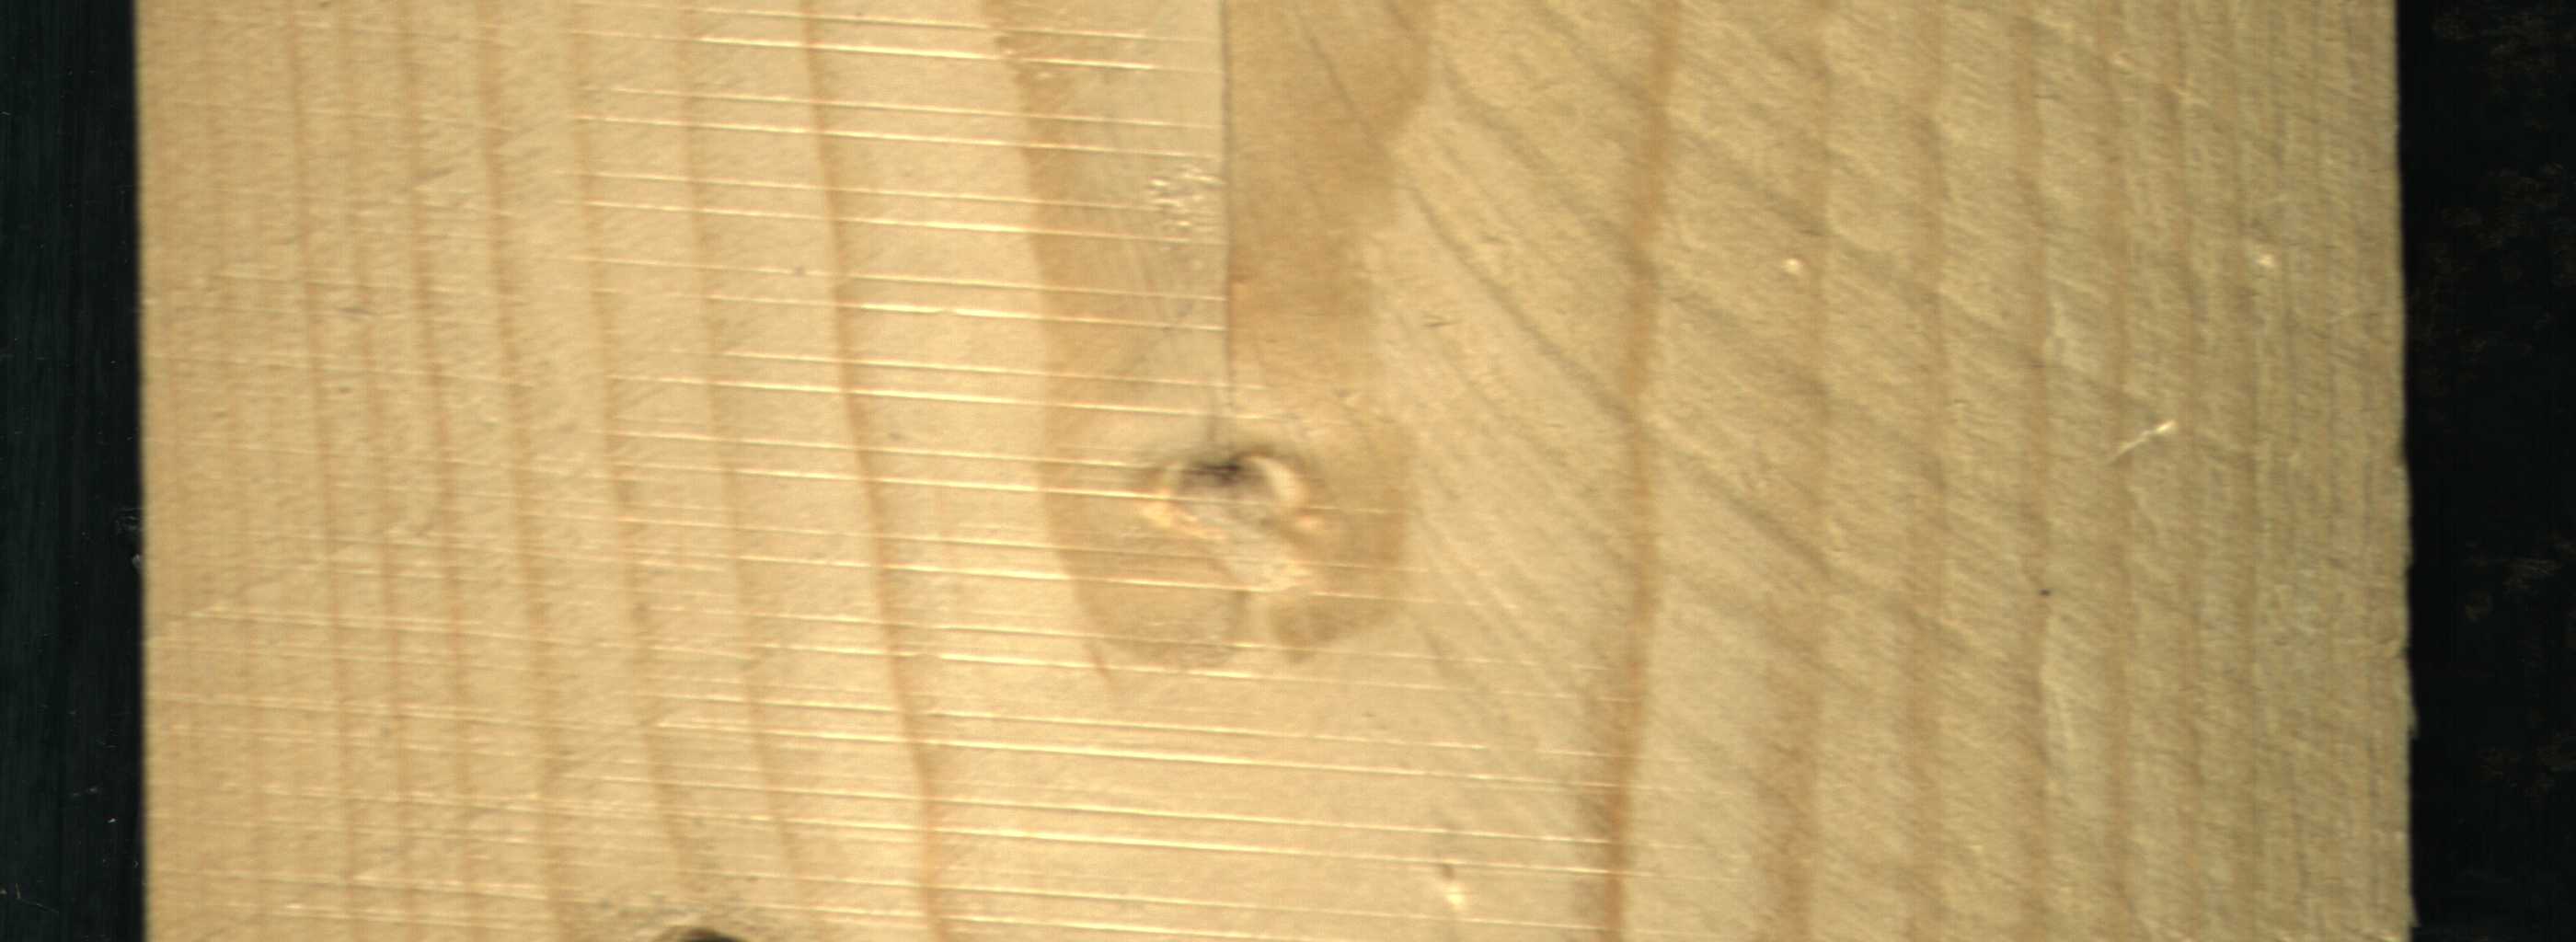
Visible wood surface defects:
Live_Knot
Live_Knot